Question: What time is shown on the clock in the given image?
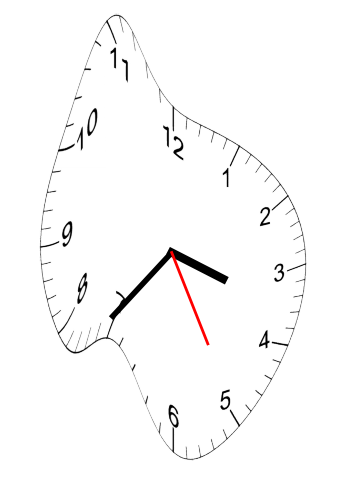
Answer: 03:36:25